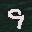
Label: 9